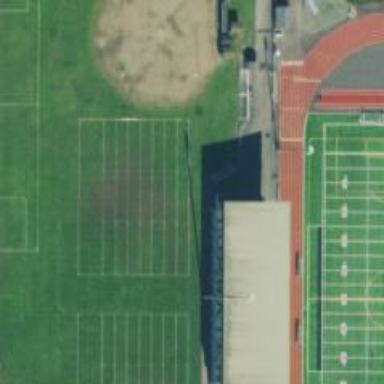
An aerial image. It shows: American football pitch.